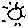
Label: sun